Question: My project is working fine on localhost, but I would like to push my project on a Windows Azure Cloud Service.
I did everything nice to publish the project. However I have missing assemblies for the deployment :
'''
Warning 1 The web project 'MyProject' is dependent on the following
MVC assembly: C:\Program Files (x86)\Microsoft ASP.NET\ASP.NET Web Pagesv2.0\Assemblies\Microsoft.Web.Infrastructure.dll. MVC assemblies must be added to
the package or installed on the virtual machine for your web role. For more details
about this, see the following help page: http://go.microsoft.com/fwlink/?LinkId=218227.
'''
I checked the references and the is inside of the project.

Could someone could help me to add this assembly to the publish package ?
Thanks
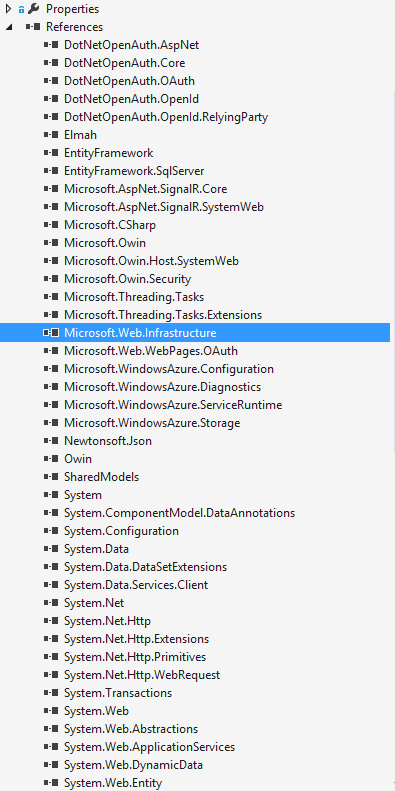
Answer: You should set the "Copy Local" Property to "True" on Properties Window.